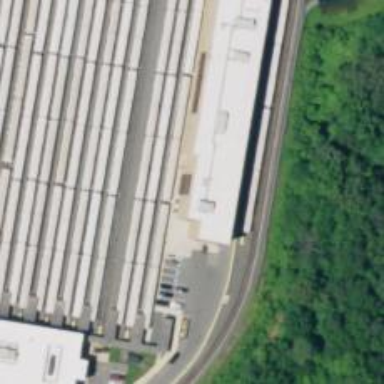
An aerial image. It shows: Building passage tunnel with electrified rail passing through service yard.